Interaction volume radius: 10 \u00c5
Interaction volume height: 35 \u00c5
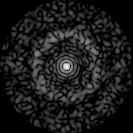
Disorder parameter: 0.8141